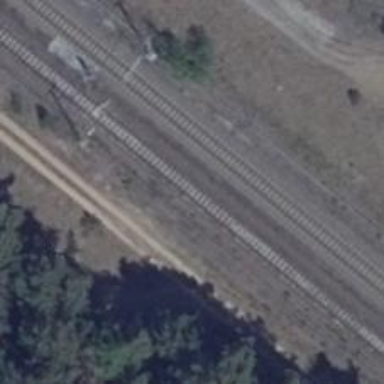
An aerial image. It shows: Railway track with contact line for electrification.